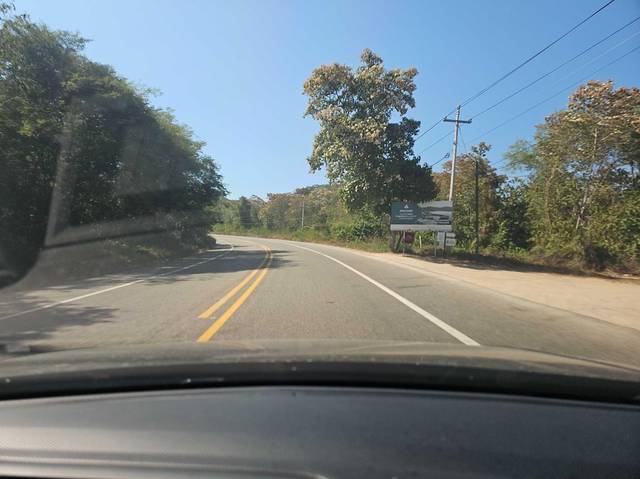
Region: Mexico
Coordinates: 15.781, -96.21